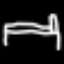
Label: bed